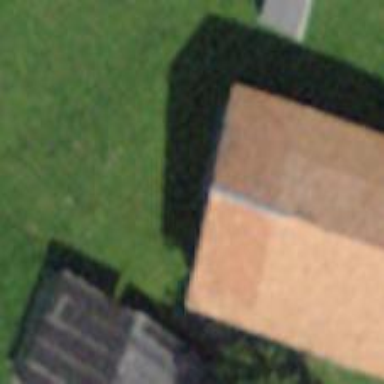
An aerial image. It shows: Rural barn.